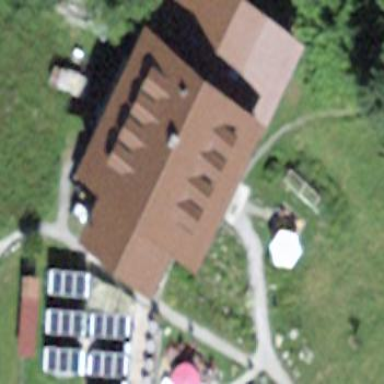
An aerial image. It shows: Detached building with gabled roof made of tile. The roof is oriented along the structure.